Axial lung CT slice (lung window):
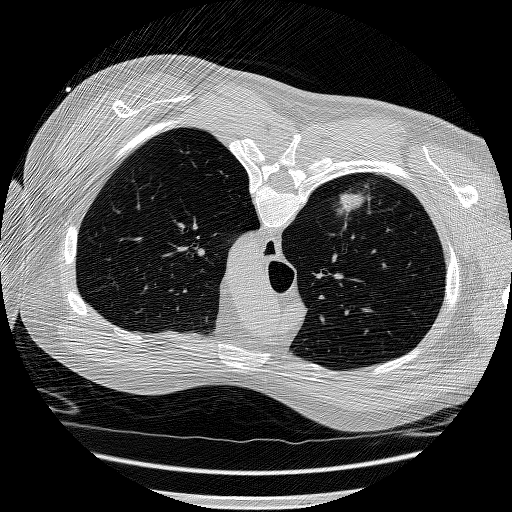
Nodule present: yes
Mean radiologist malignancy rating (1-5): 5